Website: macys
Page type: customer-info-address
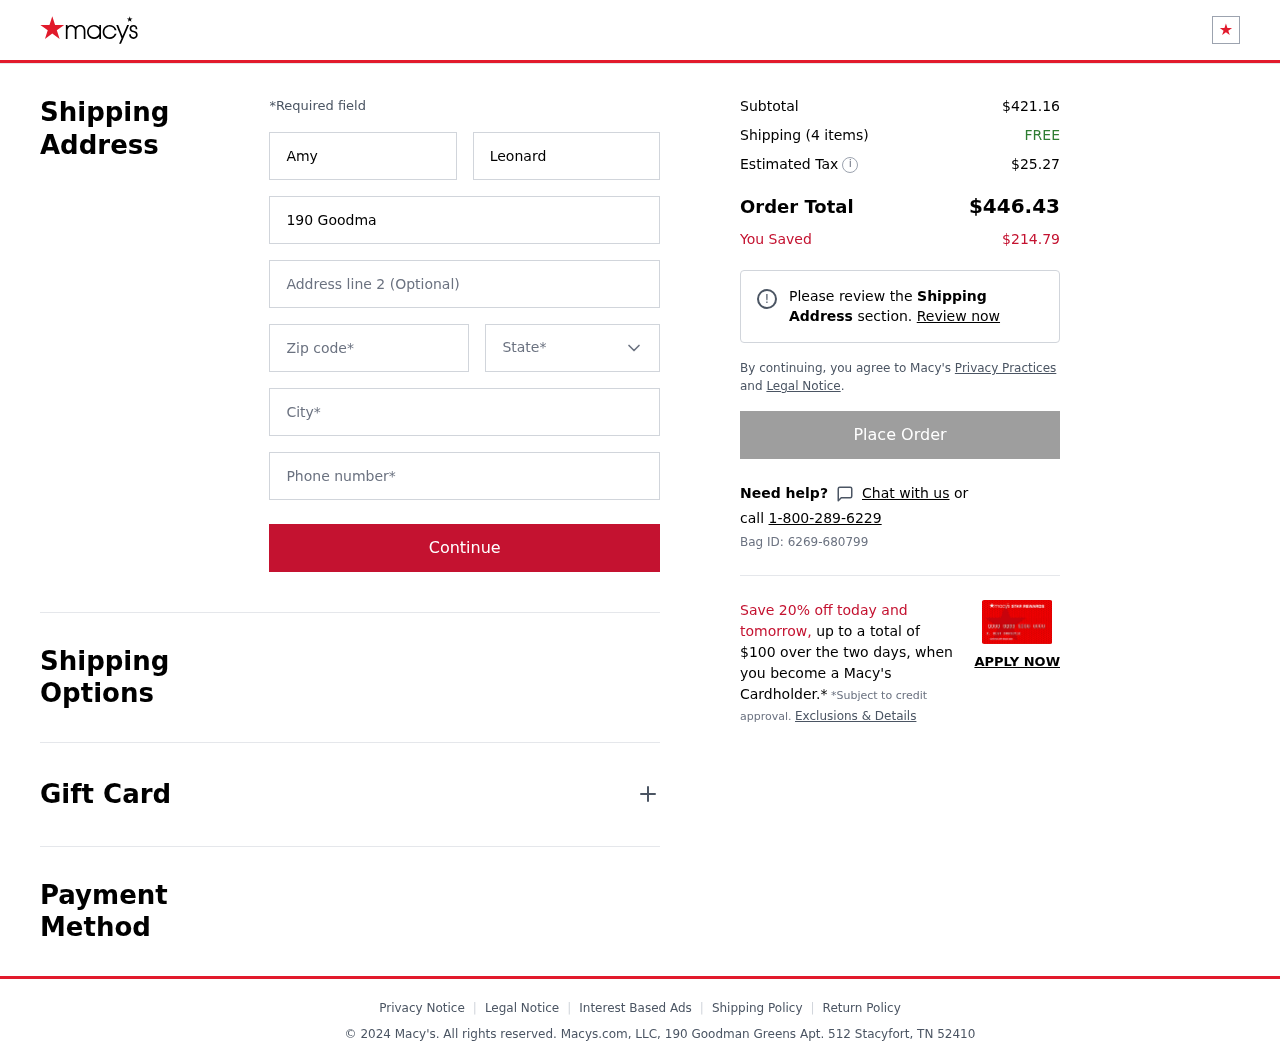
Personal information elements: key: PII_CITY
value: Stacyfort
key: PII_FIRSTNAME
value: Amy
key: PII_LASTNAME
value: Leonard
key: PII_PHONE
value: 6598659164
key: PII_POSTCODE
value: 52410
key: PII_STATE
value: Tennessee
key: PII_STREET
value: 190 Goodman Greens Apt. 512
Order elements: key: ORDER_SUBTOTAL
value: $421.16
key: ORDER_NUM_ITEMS
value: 4
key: ORDER_SHIPPING_COST
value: FREE
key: ORDER_TAX
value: $25.27
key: ORDER_TOTAL
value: $446.43
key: ORDER_SAVINGS
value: $214.79
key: ORDER_BAG_ID
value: Bag ID: 6269-680799